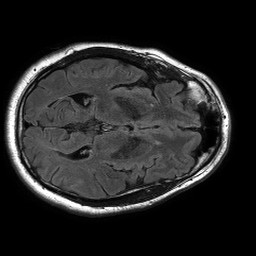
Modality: FLAIR
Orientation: axial
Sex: male
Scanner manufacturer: philips
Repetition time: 11 s
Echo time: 0.125 s